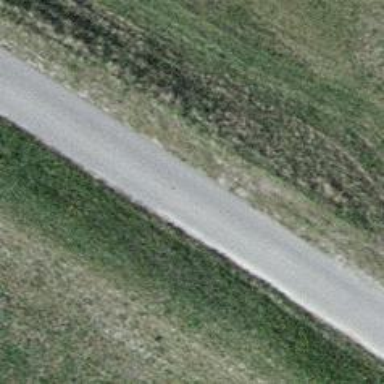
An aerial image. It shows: Unclassified road with asphalt surface passing through agricultural land.